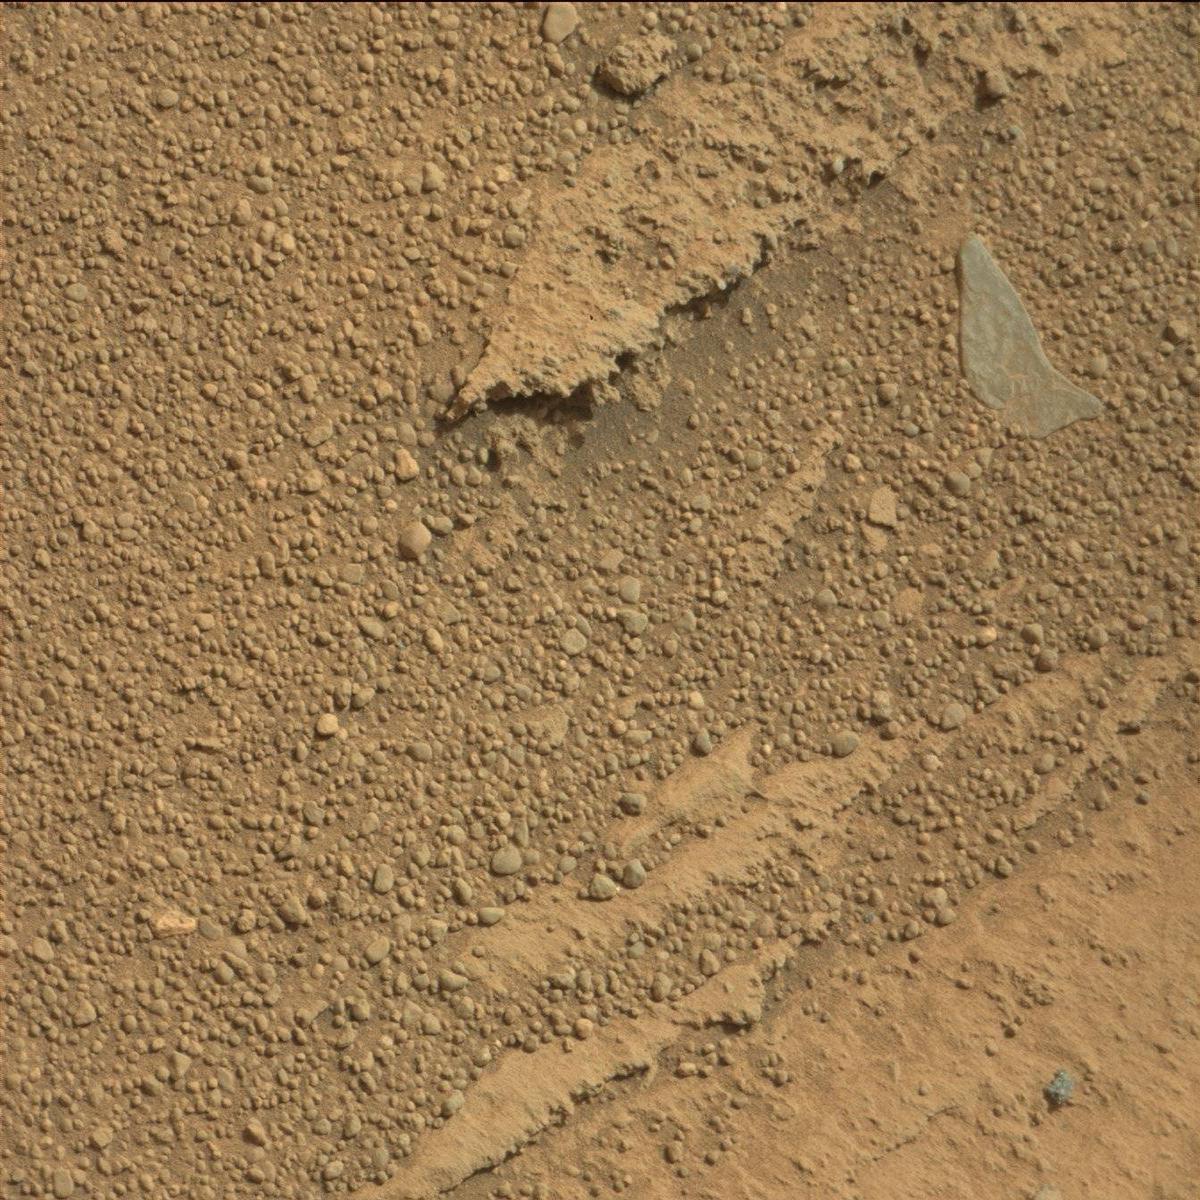
Terrain classes present: Bedrock, Rock, Sand / Soil